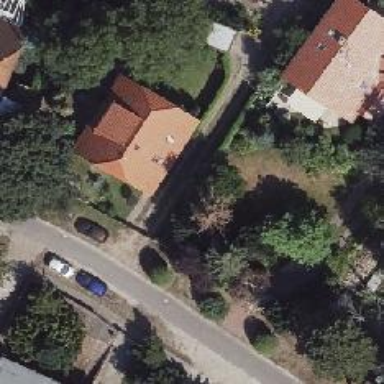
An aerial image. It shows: Residential building with half-hipped roof shape.